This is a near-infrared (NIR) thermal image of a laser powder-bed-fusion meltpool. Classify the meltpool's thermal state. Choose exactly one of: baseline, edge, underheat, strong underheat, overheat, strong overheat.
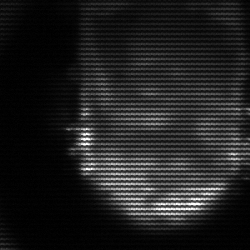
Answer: baseline